Question:
Java version: 1.8.0_73-b02 64bit
Why command 'GOTO 10''s bytecode is 'A7 FF F7'?
Is 'A7' corresponds to 'goto', and 'FF F7' corresponds to '10'?
Why 'A7 FF F7' is 'GOTO 10'?
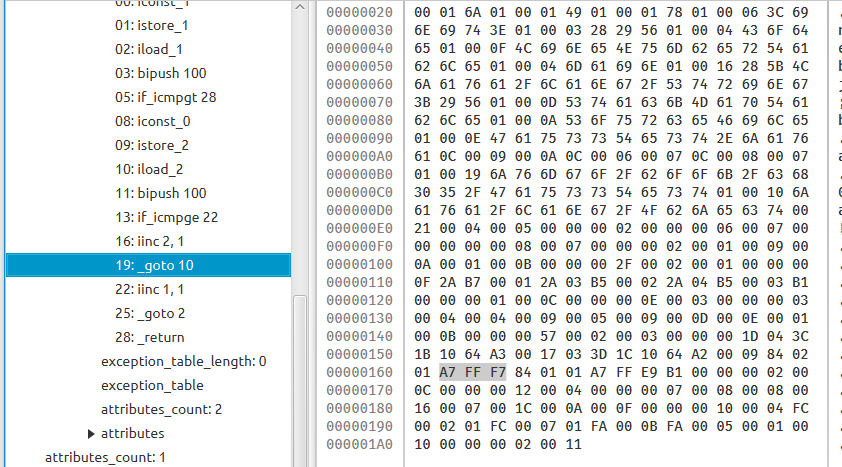
Answer: Those two bytes identify the memory address of the next intended instruction. Take a look at the description for GOTO in this <URL>:
> goes to another instruction at branchoffset (signed short constructed from unsigned bytes branchbyte1 << 8 + branchbyte2)
Or, see here in the <URL>
> The unsigned bytes branchbyte1 and branchbyte2 are used to construct a signed 16-bit branchoffset, where branchoffset is (branchbyte1 << 8) | branchbyte2. Execution proceeds at that offset from the address of the opcode of this goto instruction. The target address must be that of an opcode of an instruction within the method that contains this goto instruction.